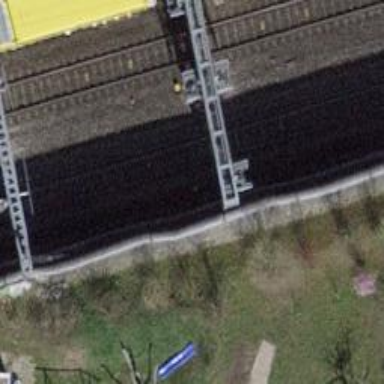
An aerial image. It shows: Railway signal.